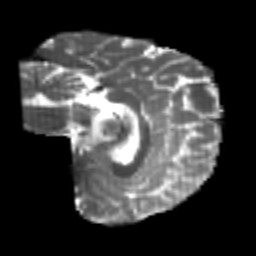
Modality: T2w
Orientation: sagittal
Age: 24
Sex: female
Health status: healthy
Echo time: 0.074 s